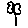
Label: flower